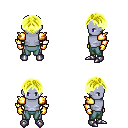
a pixel art fantasy rpg character, male body template, dark elf, purple skin, gold arm armor, teal pants, gold parted hairstyle, gold gloves, metal boots, four views (front, back, left, right), 2x2 character sprite sheet, small pixel art, hard edges, no anti-aliasing